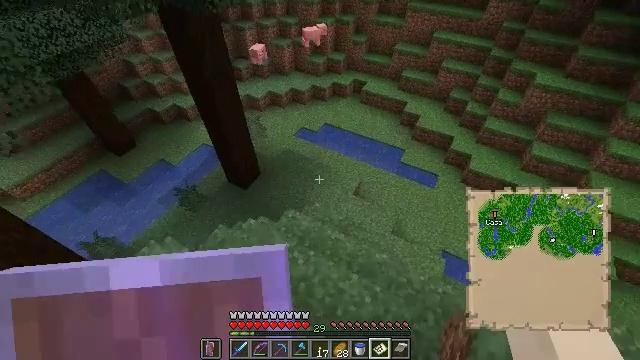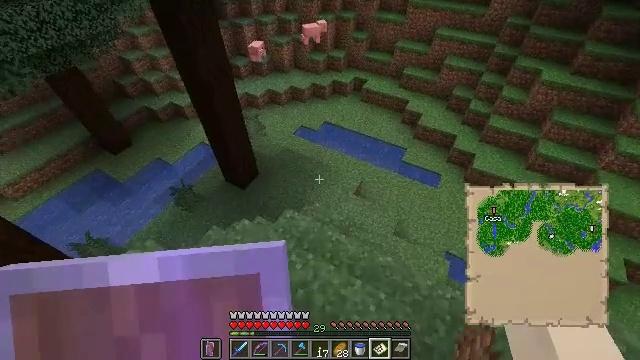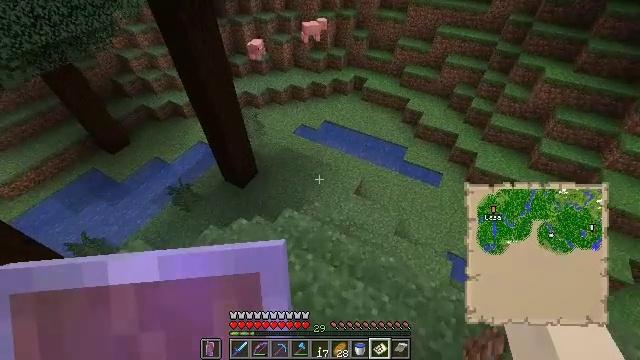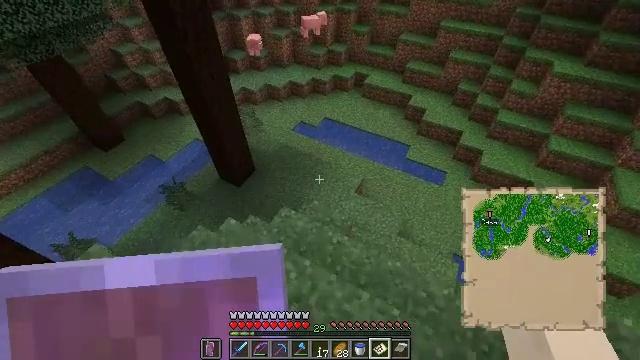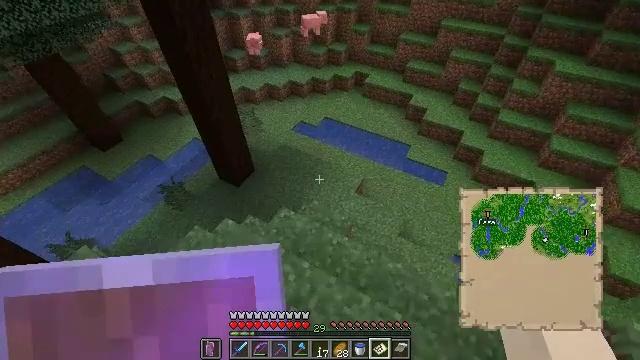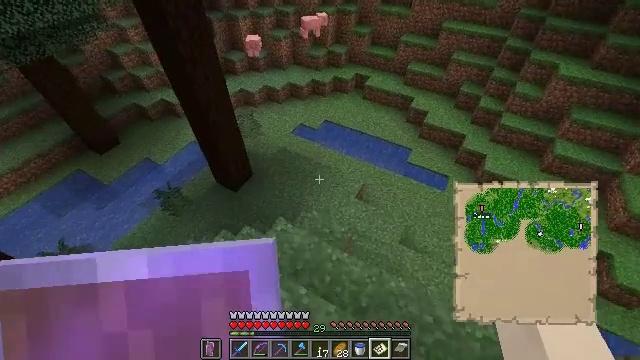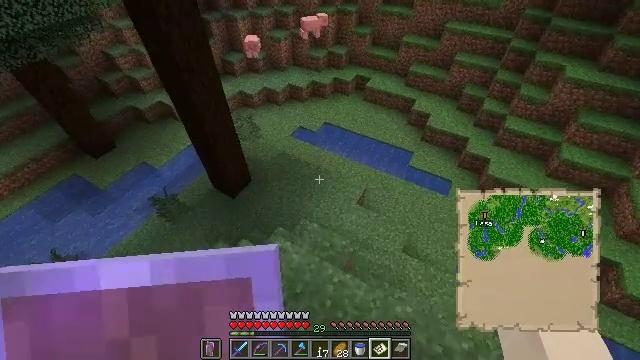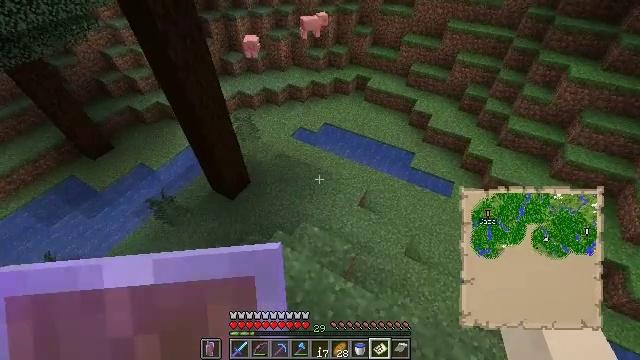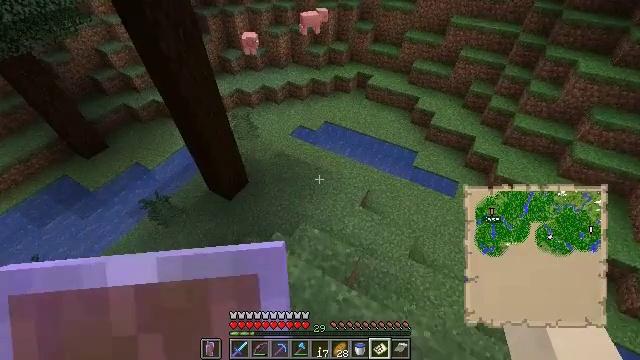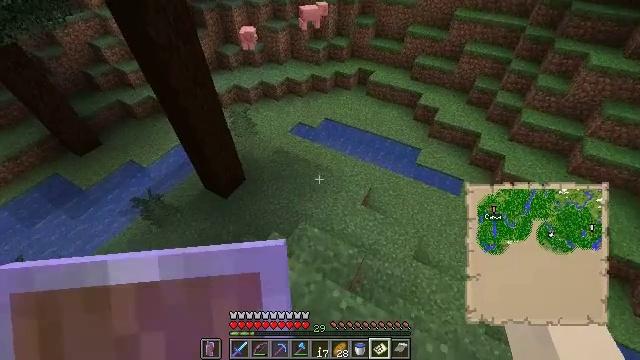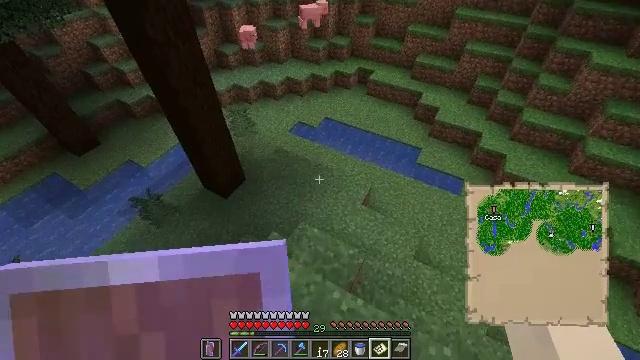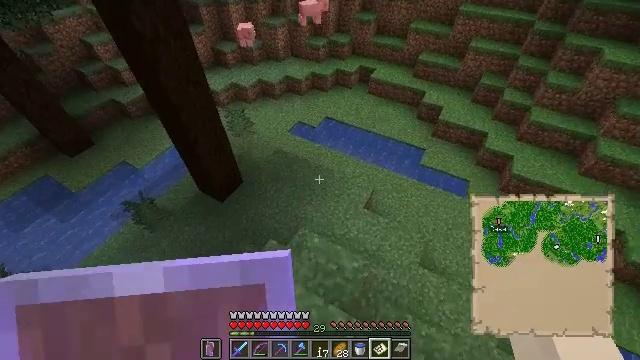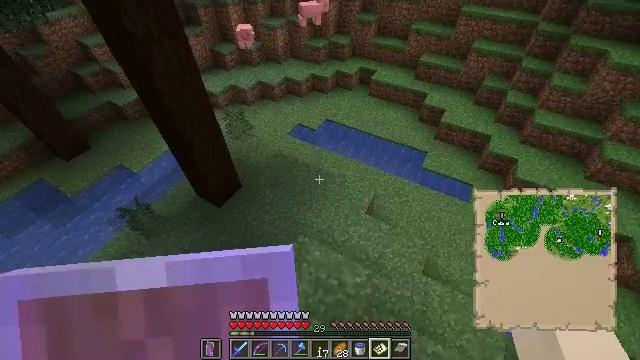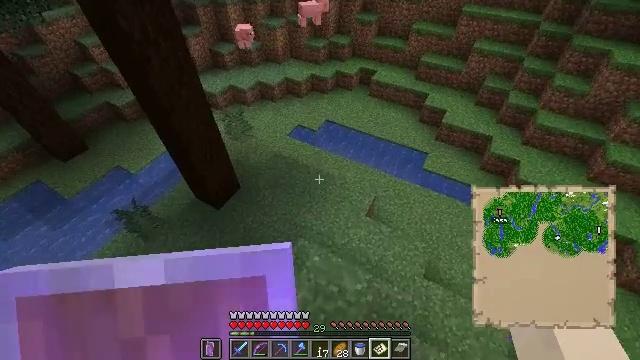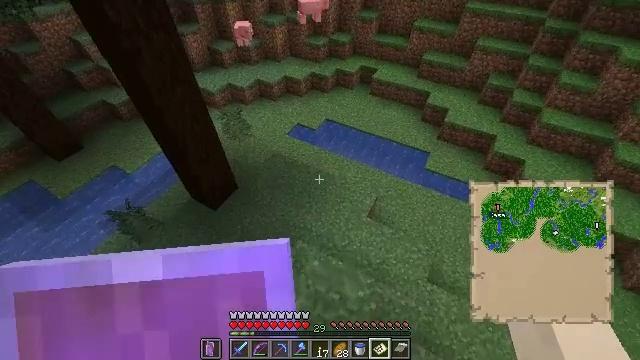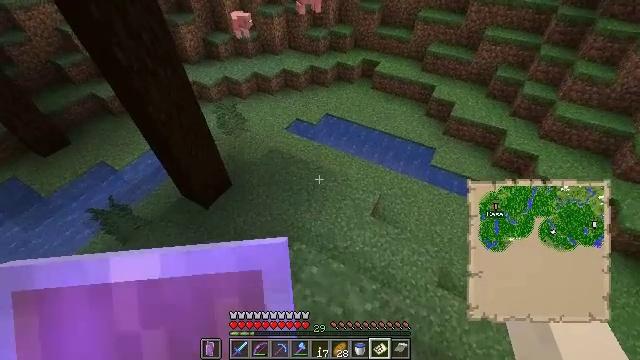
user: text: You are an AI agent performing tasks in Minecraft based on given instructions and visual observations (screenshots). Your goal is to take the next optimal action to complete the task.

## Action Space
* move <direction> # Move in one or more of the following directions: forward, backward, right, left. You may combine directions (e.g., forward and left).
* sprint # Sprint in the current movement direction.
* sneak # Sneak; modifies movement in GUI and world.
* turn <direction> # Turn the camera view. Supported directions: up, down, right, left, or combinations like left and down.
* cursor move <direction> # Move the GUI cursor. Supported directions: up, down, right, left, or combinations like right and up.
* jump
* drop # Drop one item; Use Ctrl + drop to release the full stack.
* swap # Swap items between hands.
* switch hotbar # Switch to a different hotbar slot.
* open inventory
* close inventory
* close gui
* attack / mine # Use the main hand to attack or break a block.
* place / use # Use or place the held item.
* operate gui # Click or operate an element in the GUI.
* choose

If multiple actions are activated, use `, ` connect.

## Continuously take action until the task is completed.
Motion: motion action
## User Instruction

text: Retrieve the valuable gold block.
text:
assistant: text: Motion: move forward
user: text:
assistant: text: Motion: move forward
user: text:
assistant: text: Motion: move forward
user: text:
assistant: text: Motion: move forward
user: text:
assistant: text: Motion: move forward
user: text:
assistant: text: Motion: move forward
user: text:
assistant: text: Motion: move forward
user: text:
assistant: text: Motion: move forward
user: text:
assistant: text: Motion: move forward
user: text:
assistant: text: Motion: move forward
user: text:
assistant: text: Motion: move forward
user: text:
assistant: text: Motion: move forward
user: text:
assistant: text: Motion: move forward
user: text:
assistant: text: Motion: move forward
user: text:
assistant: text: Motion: move forward
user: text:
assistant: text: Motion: no_op
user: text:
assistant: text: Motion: no_op
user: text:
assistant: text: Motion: no_op
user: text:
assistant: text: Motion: no_op
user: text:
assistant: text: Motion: move forward
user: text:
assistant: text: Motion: move forward
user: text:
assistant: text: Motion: move forward, turn up
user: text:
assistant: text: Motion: move forward, turn left and up
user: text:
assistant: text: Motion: move forward, sprint, turn up
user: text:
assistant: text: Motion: move forward, sprint, turn up
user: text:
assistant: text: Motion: move forward, sprint
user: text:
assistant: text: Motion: move forward, turn right and up
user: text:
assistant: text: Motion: move forward, sprint, turn right and up
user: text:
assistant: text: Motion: move forward, sprint, turn up
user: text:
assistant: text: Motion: move forward, sprint